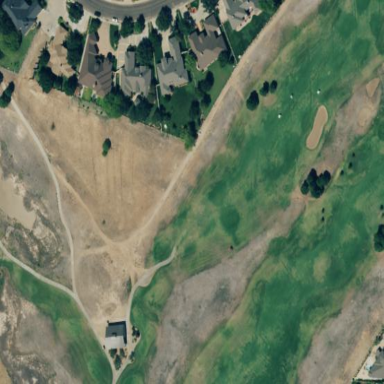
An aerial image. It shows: Well-maintained grass fairway on golf course.